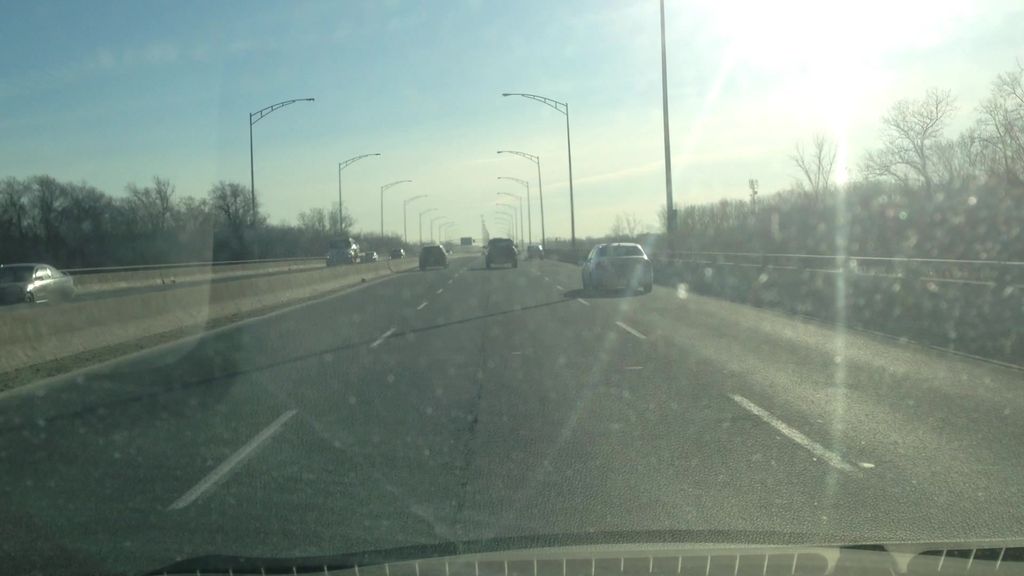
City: montreal